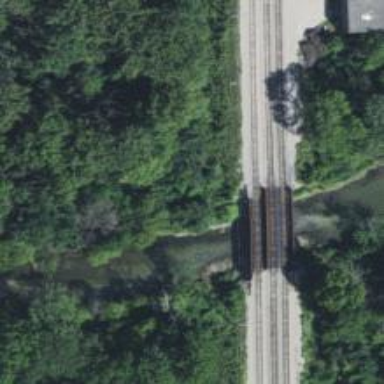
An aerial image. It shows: Railway bridge over siding rail track.